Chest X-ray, PA view. Patient: 61 years old, sex M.
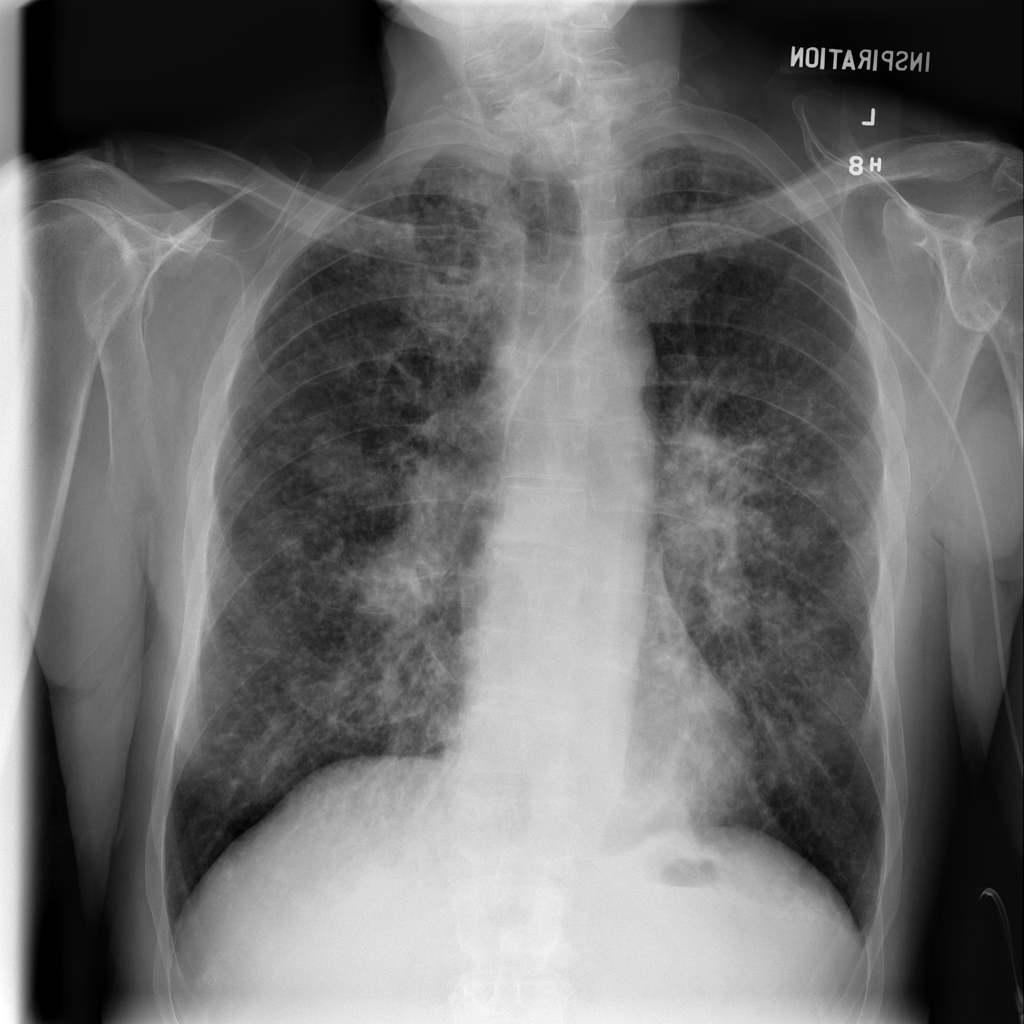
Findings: Pleural_Thickening